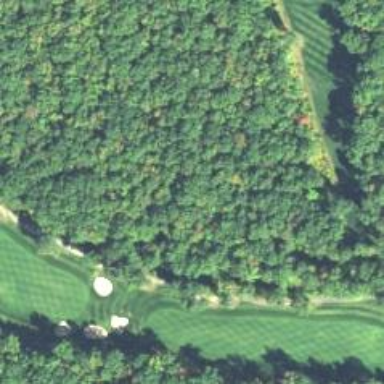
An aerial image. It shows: Rough grassy area used for golf.